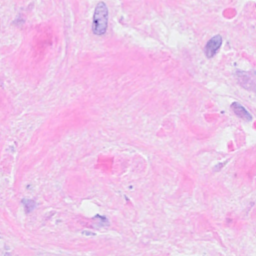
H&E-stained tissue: Breast